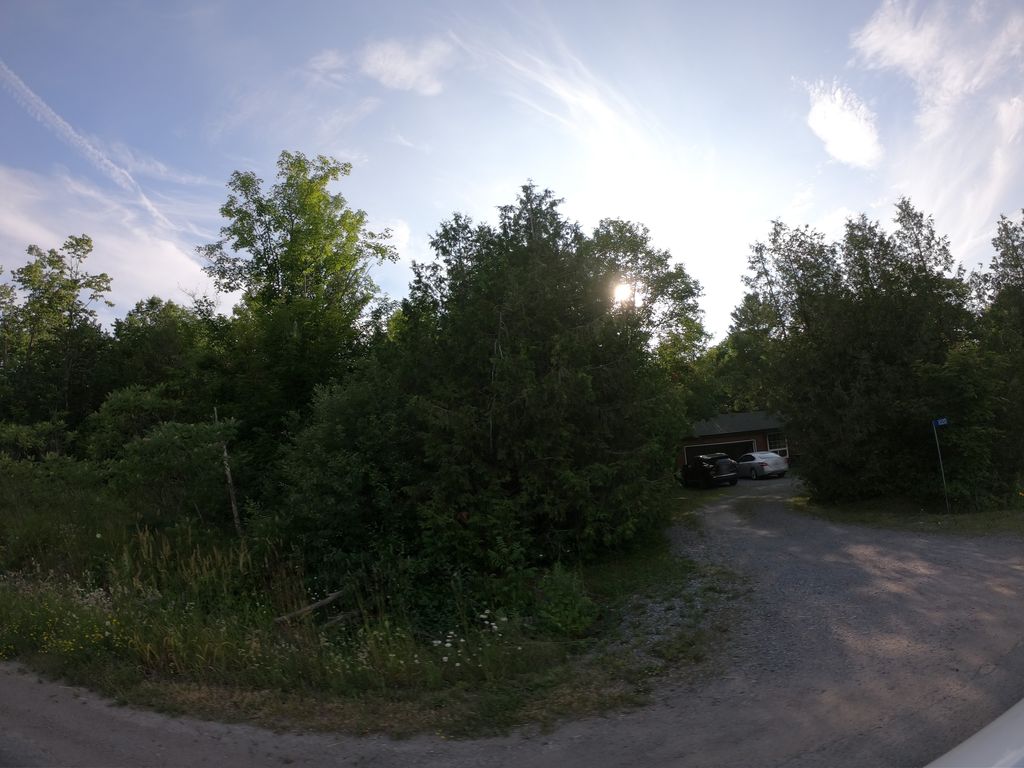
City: ottawa-gatineau